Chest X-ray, AP view. Patient: 34 years old, sex F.
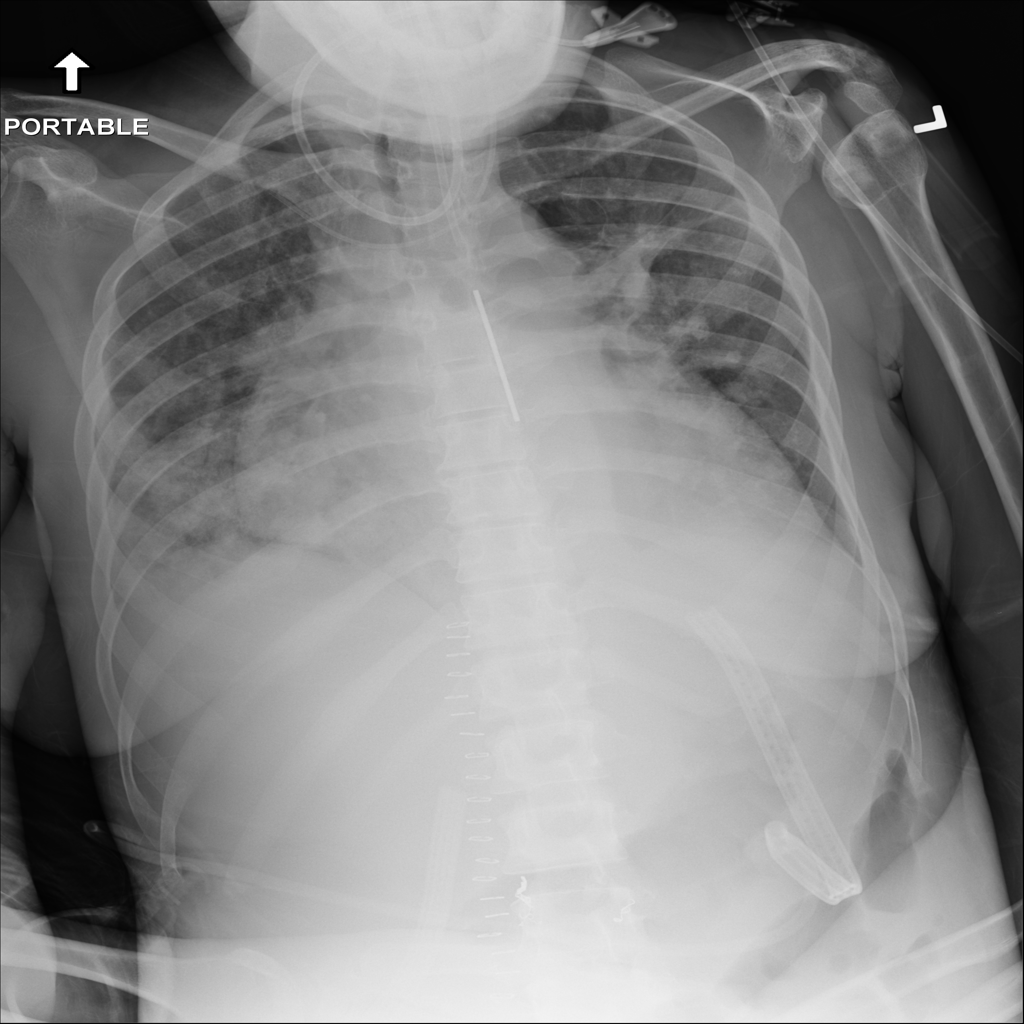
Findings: Infiltration